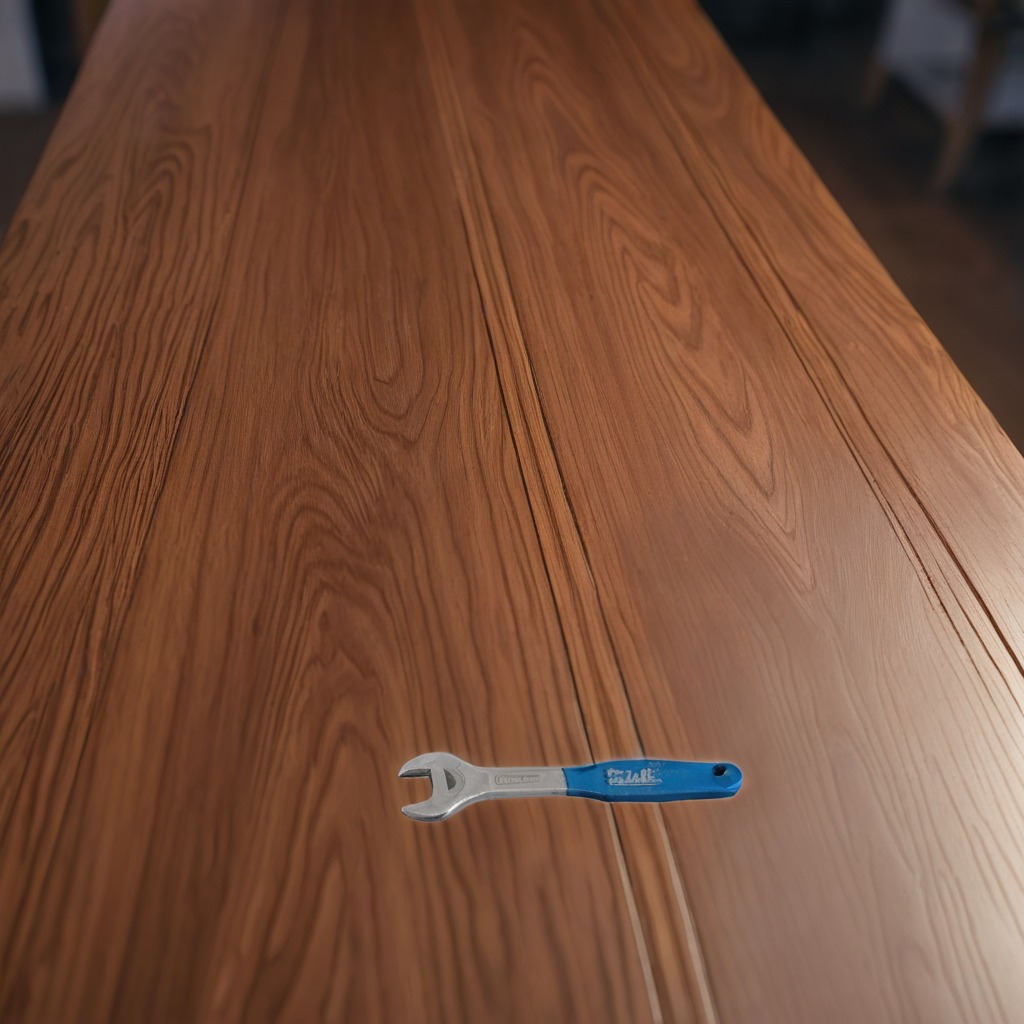
An wrench is lying on a wooden table in a carpentry studio.